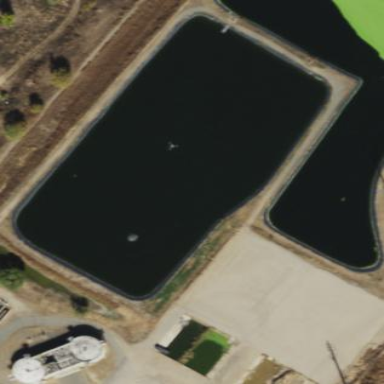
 classified as sewage reservoir in its type."